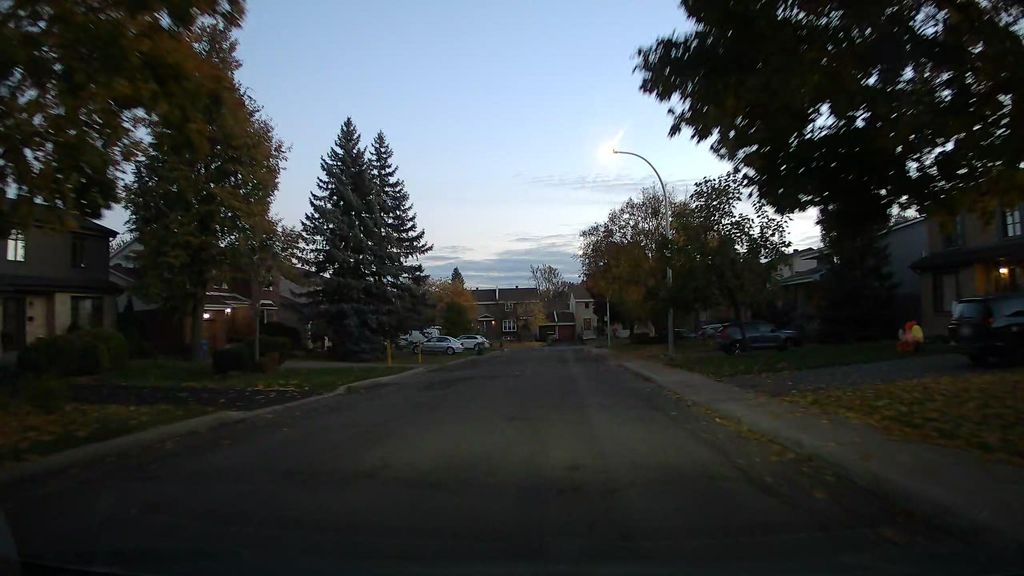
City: montreal